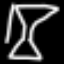
Label: hourglass